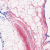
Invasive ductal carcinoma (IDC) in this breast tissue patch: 0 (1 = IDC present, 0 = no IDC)